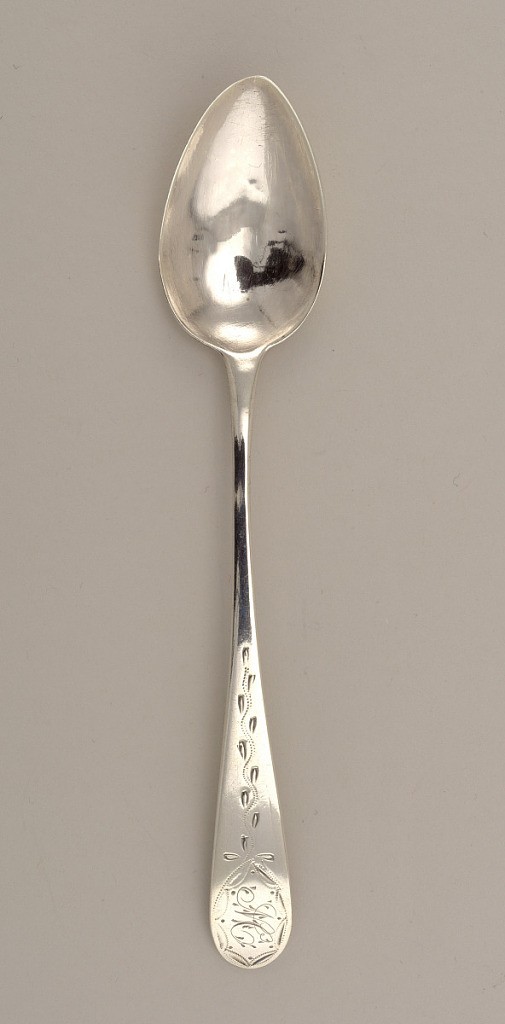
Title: Teaspoon with Bright Cut Engraved Floral Decoration
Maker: DH (Unidentified)
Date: ca. 1790–1800
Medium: silver
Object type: spoon
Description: Oval bowl, the tapering stem with slightly curved rounded terminal, both bright cut with flowers and zigzags forming a monogrammed oval cartouche.